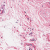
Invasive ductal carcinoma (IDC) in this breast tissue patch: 0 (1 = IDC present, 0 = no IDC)